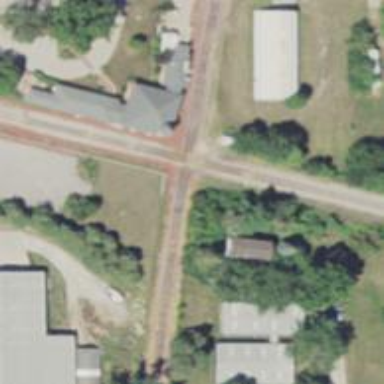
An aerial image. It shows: Railway crossing.